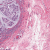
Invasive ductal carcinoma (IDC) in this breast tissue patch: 1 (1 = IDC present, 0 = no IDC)